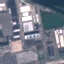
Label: Industrial